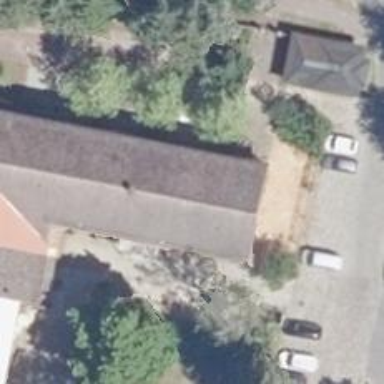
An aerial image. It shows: Café.